Interaction volume radius: 5 \u00c5
Interaction volume height: 15 \u00c5
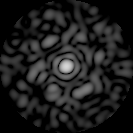
Disorder parameter: 0.7996